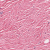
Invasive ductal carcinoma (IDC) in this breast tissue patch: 0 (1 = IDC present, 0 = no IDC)